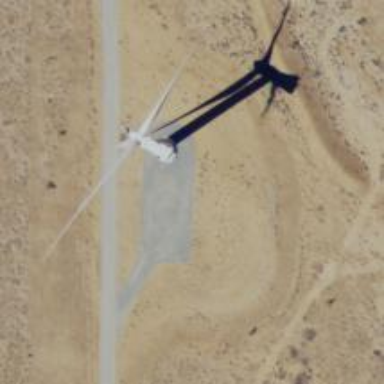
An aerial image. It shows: Wind turbine generator made by Vestas. The generator utilizes wind as its power source and belongs to the horizontal axis type.